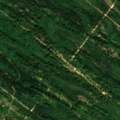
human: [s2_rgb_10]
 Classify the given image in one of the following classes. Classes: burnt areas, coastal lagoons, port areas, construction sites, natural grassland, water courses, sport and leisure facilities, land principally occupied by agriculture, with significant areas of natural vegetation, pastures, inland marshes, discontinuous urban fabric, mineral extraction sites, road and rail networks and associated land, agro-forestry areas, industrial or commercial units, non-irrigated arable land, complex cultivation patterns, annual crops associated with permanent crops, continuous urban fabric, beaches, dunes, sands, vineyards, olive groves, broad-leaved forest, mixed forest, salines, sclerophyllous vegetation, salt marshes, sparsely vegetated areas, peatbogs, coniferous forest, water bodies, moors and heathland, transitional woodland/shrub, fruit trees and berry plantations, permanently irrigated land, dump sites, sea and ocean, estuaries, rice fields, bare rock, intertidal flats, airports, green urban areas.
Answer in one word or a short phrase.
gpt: broad-leaved forest, transitional woodland/shrub